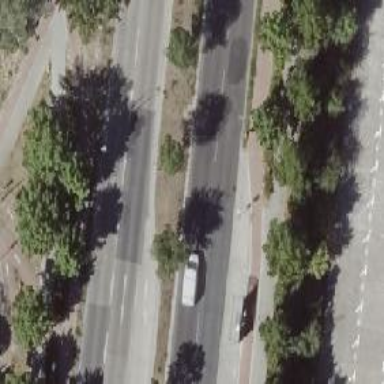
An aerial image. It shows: Avenue lined with broadleaved deciduous trees.